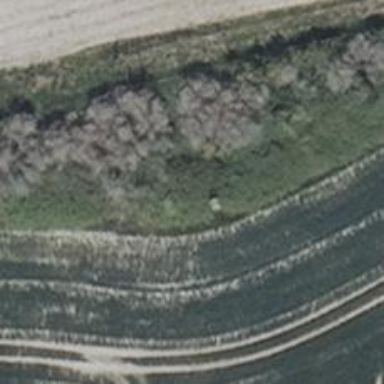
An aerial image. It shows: Hunting stand.